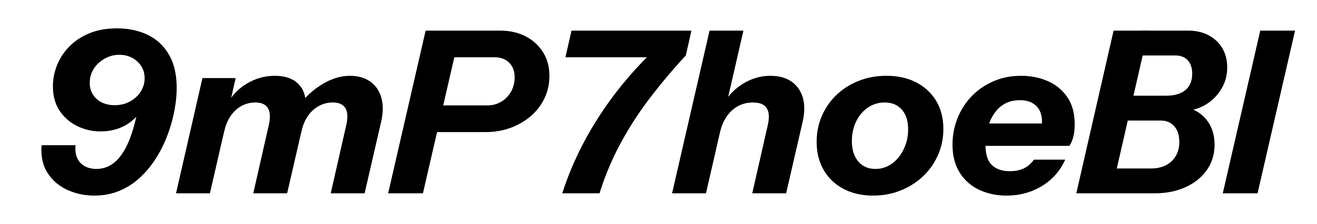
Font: InstrumentSans-Italic_Bold_Italic